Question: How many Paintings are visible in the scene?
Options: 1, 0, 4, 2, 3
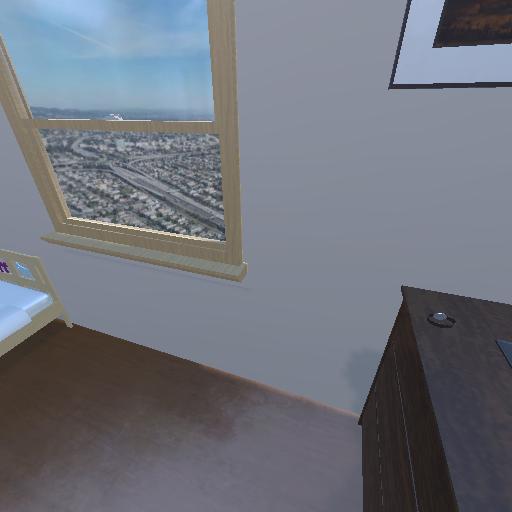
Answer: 1